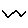
Label: zigzag